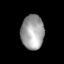
Tissue: lung
Cell type: Epithelial cells
Senescence score: 0.1661
Nuclear area (px): 784
Mean DAPI intensity: 158.547